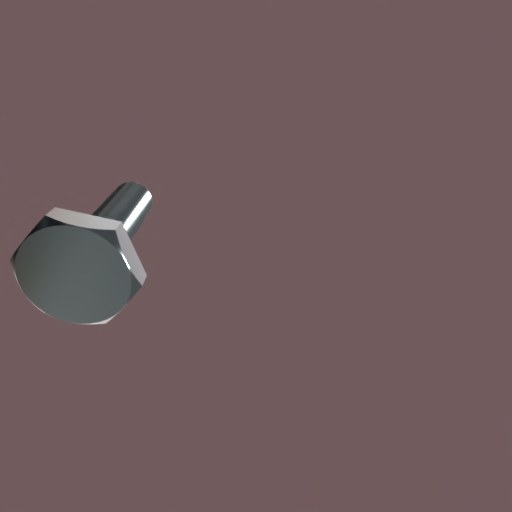
Label: bolt